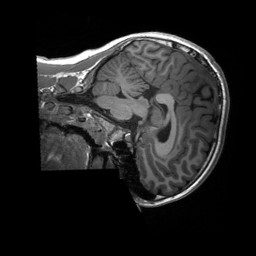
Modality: T1w
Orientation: sagittal
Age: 14
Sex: male
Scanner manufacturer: siemens
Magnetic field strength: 3 T
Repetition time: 2.3 s
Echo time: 0.00232 s